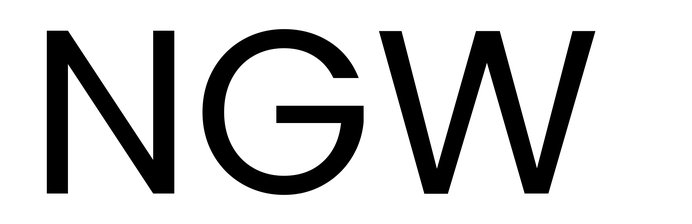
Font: Poppins-Regular